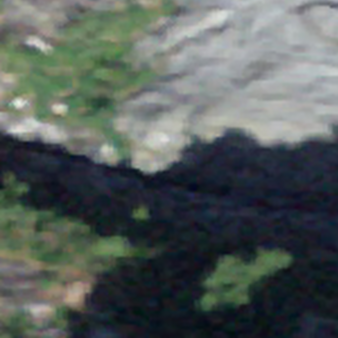
Label: other